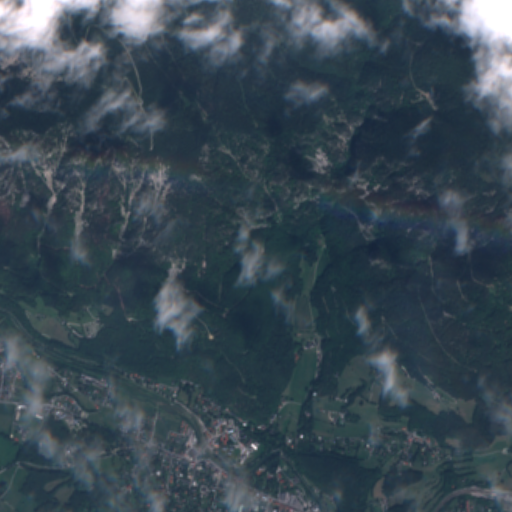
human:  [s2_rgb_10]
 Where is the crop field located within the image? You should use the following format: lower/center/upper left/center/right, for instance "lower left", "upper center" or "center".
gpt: The crop field is located in the lower left of the image.
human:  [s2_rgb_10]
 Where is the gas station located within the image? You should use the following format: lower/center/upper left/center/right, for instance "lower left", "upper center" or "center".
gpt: The gas station is located in the lower center of the image.
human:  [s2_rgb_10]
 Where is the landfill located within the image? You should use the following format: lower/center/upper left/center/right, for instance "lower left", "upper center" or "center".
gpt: The landfill is located in the lower right of the image.
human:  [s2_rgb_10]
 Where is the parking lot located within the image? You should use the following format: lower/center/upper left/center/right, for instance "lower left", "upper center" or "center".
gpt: The parking lot is located in the lower of the image.
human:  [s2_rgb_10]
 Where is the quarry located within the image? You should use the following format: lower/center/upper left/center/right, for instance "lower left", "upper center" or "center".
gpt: The quarry is located in the lower right of the image.
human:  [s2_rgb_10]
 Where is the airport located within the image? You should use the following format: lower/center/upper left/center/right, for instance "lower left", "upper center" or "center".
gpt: There is no airport in the image.